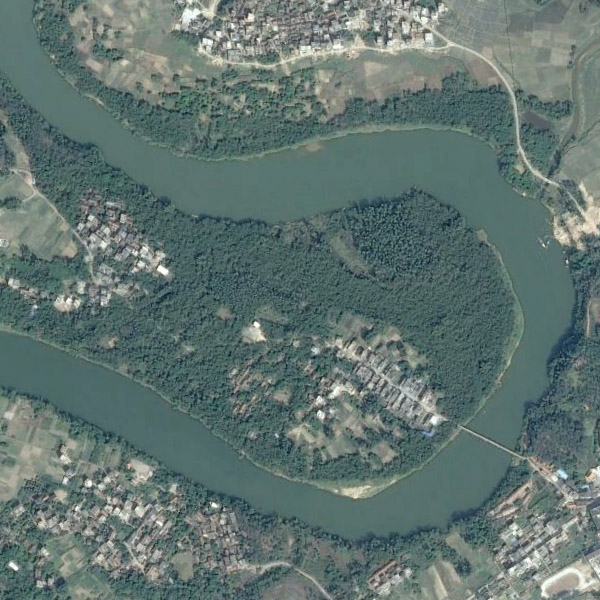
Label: River